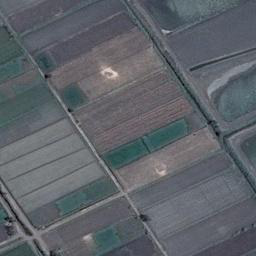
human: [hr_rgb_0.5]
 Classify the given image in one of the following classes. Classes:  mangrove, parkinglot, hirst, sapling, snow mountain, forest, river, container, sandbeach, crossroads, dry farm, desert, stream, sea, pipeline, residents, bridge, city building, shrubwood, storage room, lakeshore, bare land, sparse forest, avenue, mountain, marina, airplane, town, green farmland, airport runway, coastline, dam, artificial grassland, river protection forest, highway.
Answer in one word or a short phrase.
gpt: green farmland